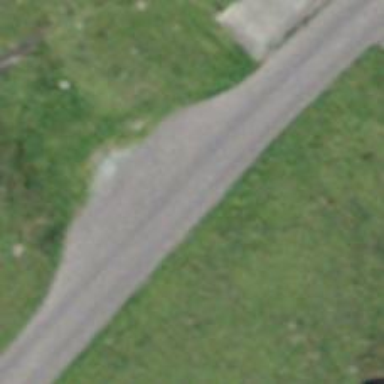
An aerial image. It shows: Passing place on the road.